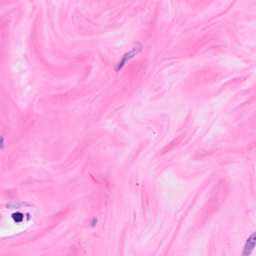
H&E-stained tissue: Breast